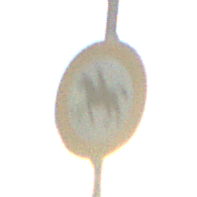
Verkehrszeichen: VerbotReiter
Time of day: SunriseSunset
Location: Outdoor (Nature)
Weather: PartlyCloudy
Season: NotSpecified
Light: Natural